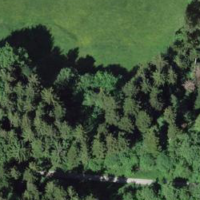
EUNIS habitat code: 43
Species observed at this site:
Petasites albus